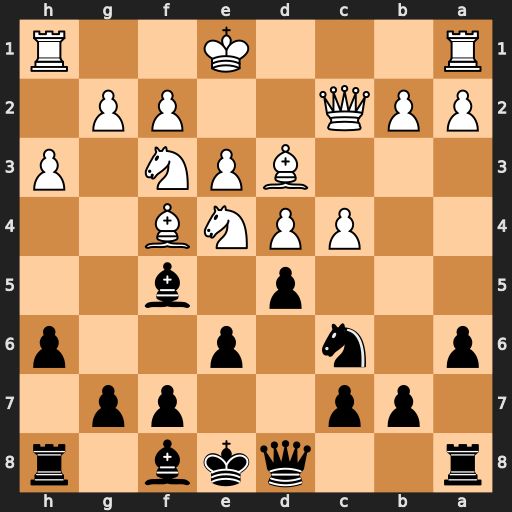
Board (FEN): r2qkb1r/1pp2pp1/p1n1p2p/3p1b2/2PPNB2/3BPN1P/PPQ2PP1/R3K2R
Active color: b
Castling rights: KQkq
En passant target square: -
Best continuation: Nb4 Qa4+ b5 cxb5 Nxd3+